Field crop: maize
Growth stage: 1
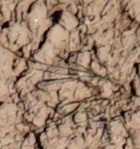
Species: lolium